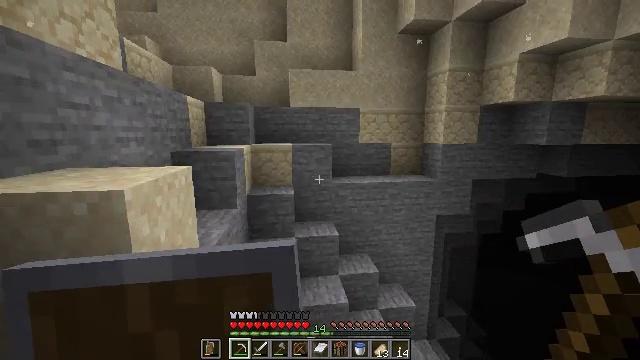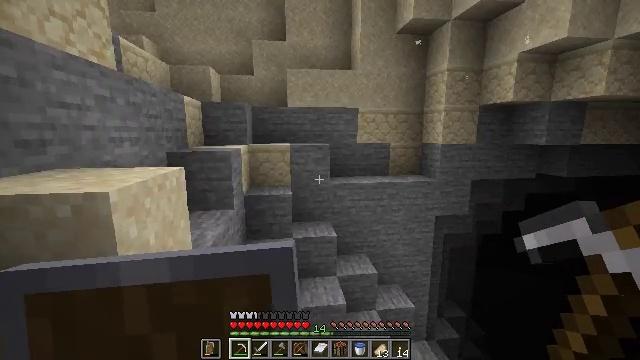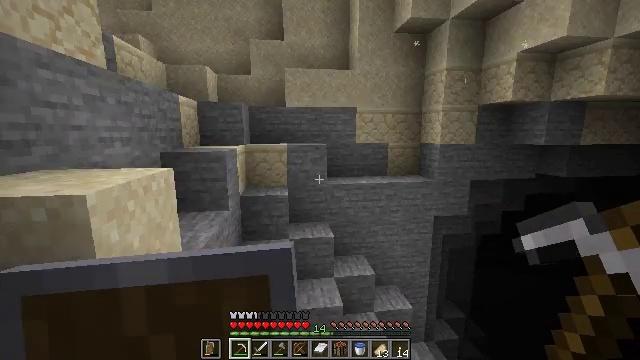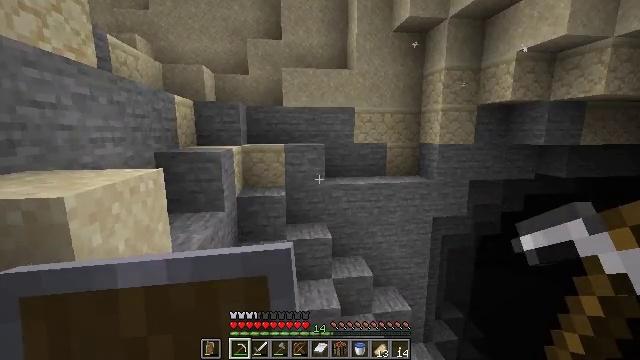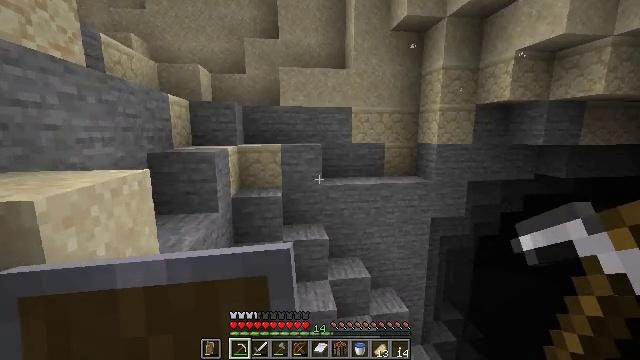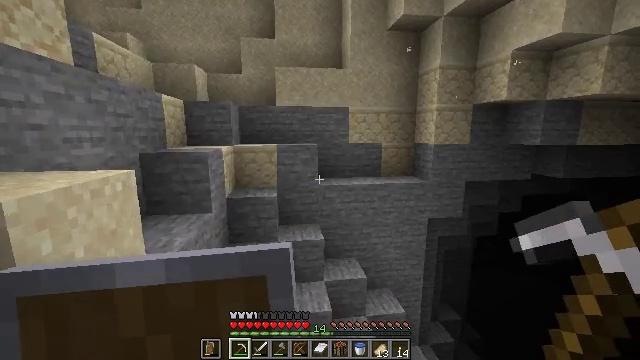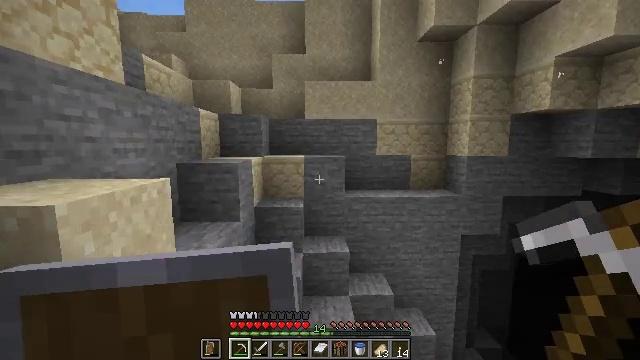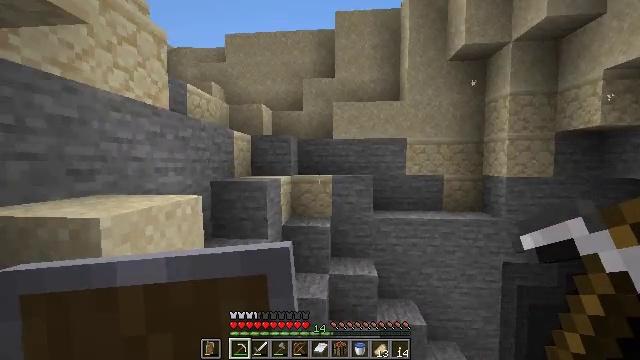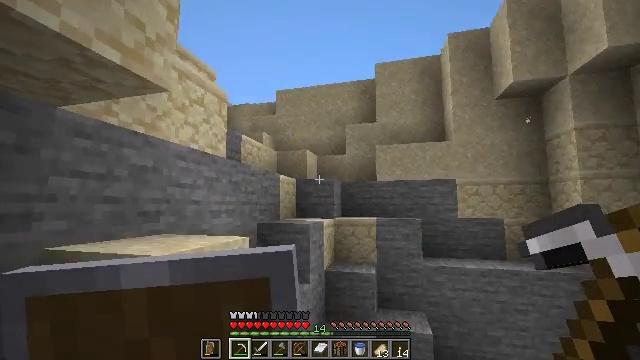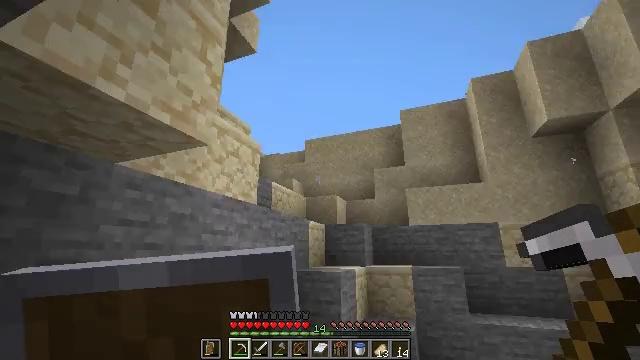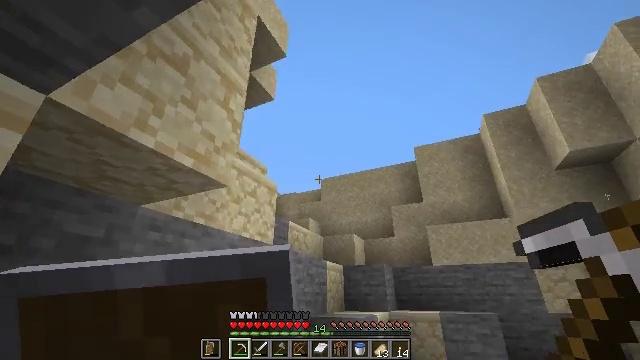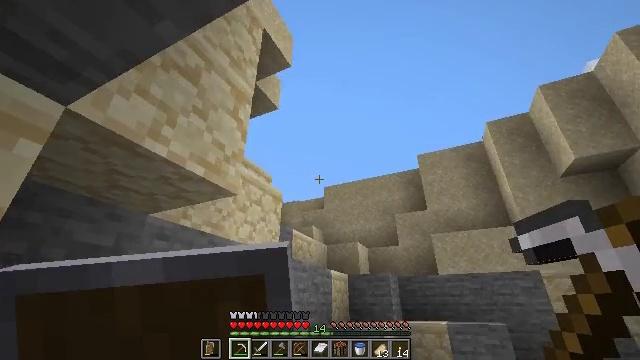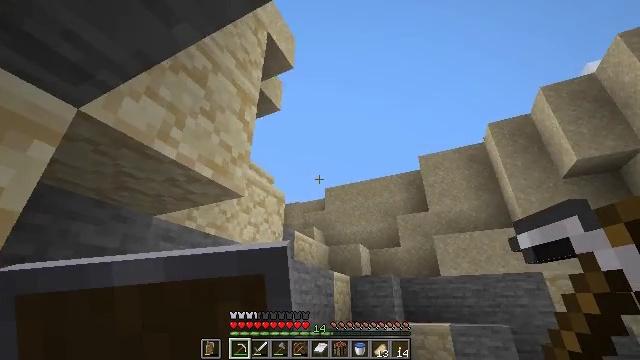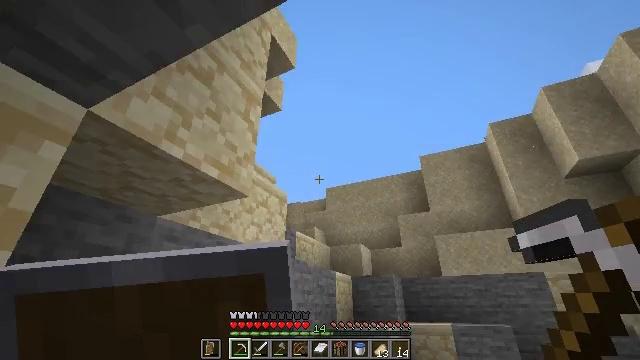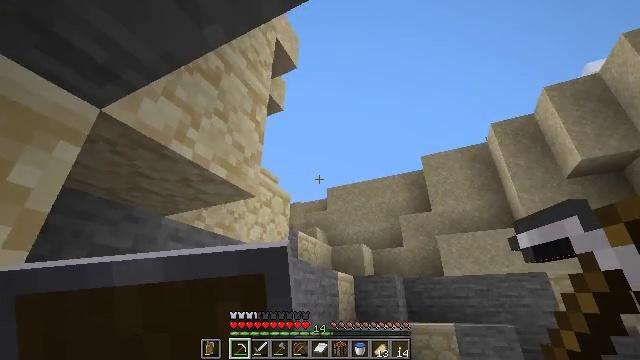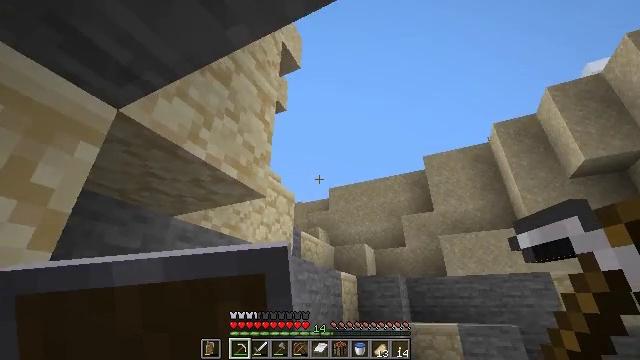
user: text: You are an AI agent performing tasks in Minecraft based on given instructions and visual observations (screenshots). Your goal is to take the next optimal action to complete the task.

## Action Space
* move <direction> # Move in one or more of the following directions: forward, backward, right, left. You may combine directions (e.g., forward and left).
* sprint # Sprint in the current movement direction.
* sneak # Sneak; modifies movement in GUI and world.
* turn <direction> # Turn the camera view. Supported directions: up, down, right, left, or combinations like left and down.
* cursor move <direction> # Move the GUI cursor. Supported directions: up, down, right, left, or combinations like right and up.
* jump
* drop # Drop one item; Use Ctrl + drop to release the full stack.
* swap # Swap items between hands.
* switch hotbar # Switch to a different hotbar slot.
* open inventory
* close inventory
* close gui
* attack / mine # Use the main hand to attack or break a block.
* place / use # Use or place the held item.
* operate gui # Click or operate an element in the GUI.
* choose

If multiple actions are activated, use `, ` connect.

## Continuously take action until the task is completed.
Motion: motion action
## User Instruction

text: Break the sand block.
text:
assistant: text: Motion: move forward and move right, sneak
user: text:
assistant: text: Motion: move forward and move right, sneak
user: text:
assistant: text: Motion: move forward and move right, sneak
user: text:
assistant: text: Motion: move right, sneak
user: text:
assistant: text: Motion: move right, sneak
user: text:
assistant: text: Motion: sneak, turn left and up
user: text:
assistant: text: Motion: sneak, turn left and up
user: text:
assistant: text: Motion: sneak, turn left and up
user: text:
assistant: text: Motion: sneak, turn left and up
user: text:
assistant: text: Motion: move left, sneak, turn left and up
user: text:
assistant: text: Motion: move left, sneak, turn up
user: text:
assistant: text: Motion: move left, sneak
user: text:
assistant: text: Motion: move left, sneak
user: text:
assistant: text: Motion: move left, sneak
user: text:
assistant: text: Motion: move left, sneak
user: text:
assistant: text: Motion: sneak
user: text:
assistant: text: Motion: sneak, turn left and down
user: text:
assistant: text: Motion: sneak, turn left and down
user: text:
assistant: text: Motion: sneak, turn left and down
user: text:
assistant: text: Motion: move right, sneak, turn left and down
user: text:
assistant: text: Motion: move right, sneak, turn left and up
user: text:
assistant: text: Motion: move right, sneak, turn left and up
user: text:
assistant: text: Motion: move right, sneak, turn left and up
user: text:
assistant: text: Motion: move right, sneak, turn left and up
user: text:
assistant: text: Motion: sneak, turn left and up
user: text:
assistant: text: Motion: sneak, turn left
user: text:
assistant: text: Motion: sneak, turn left
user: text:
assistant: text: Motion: sneak, turn left and down
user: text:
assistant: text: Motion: sneak, turn left and down
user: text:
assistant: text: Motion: sneak, turn left and down